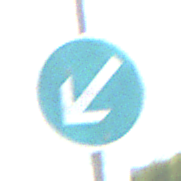
Verkehrszeichen: VorgeschriebeneVorbeifahrtLinks
Umgebung: Outdoor, Suburban
Tageszeit: Midday
Wetter: PartlyCloudy
Licht: Natural
Jahreszeit: Summer
Kontrast: HighContrast